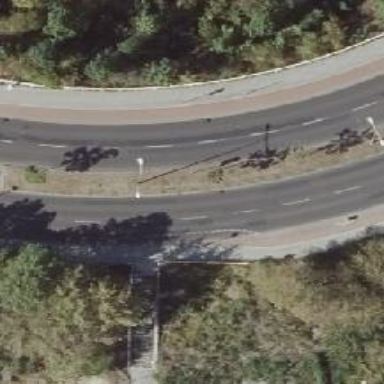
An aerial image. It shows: Secondary road with asphalt surface and lane markings.